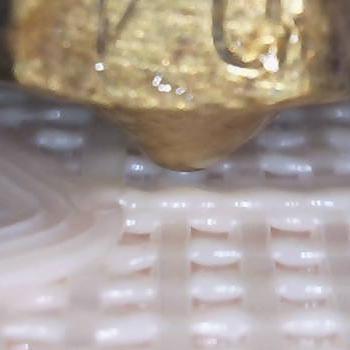
Flow rate: 212%